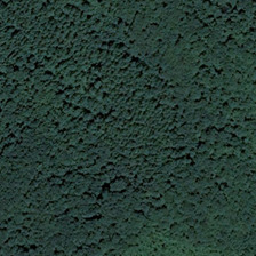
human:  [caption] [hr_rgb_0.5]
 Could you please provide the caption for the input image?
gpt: The forest is so dense that it's almost waterproof in the light.

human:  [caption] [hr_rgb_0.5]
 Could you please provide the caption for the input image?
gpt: The forest is almost through.

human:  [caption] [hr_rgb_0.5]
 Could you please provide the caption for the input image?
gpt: The forest was dense and almost transparent.

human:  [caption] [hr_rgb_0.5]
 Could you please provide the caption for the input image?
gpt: The forest is very dense and hardly penetrates light.

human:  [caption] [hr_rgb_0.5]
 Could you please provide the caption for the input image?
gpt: The forest is so dense that it's almost impervious to light.